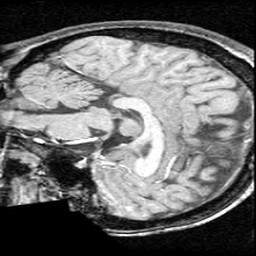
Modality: T1w
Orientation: sagittal
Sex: female
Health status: ill
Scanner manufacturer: ge
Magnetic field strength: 1.5 T
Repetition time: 21 s
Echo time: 0.008 s